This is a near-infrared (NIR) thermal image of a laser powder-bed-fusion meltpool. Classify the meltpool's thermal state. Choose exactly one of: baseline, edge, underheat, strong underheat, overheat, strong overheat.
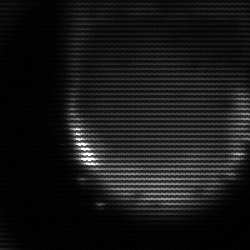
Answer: edge